Aerial crown-view tile of a tropical tree (Barro Colorado Island, Panama), acquired 20250217:
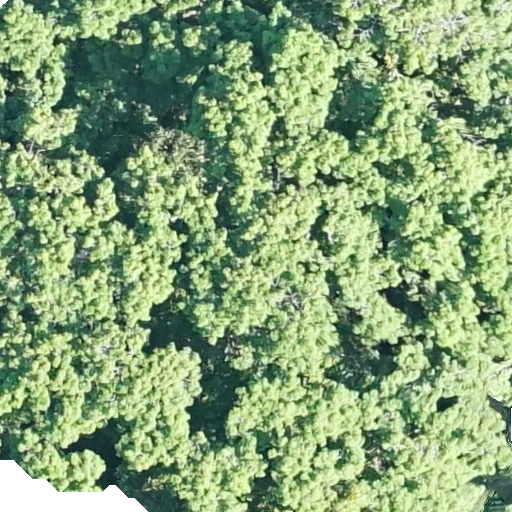
Species: Ceiba pentandra
GBIF accepted scientific name: Ceiba pentandra
Crown area: 689.109 m²